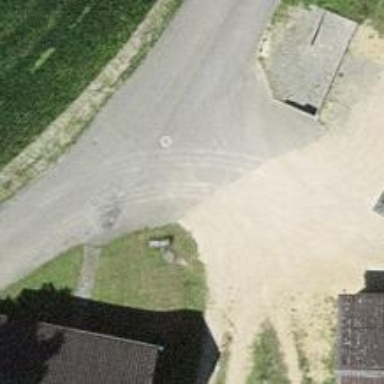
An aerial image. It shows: Paved service road.